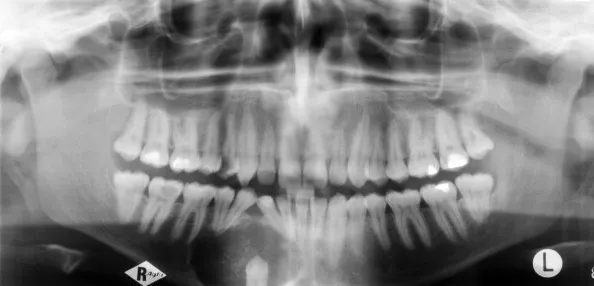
Panoramic radiograph before therapy. Unicystic radiolucent lesion in the lawer right jaw with a comparatively clear demarcation. The tooth 43 is located on the floor of this process. There are no resorption of the root apices.
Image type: radiology (x_ray)